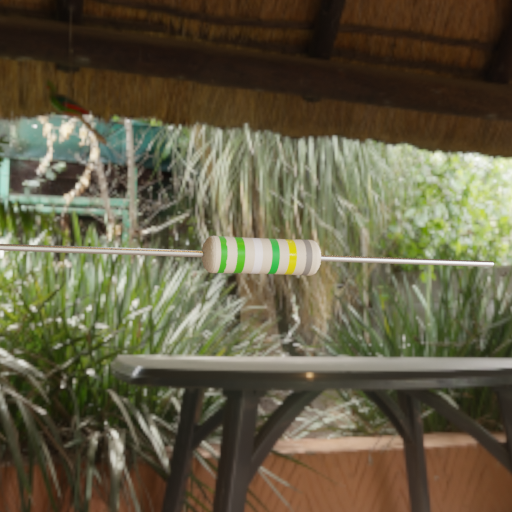
Resistor colour bands (in order): green, green, white, green, yellow, gray